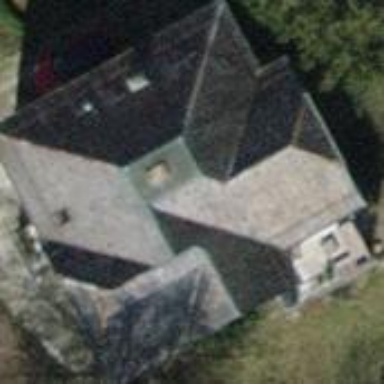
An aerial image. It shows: Detached building with hipped roof shape.